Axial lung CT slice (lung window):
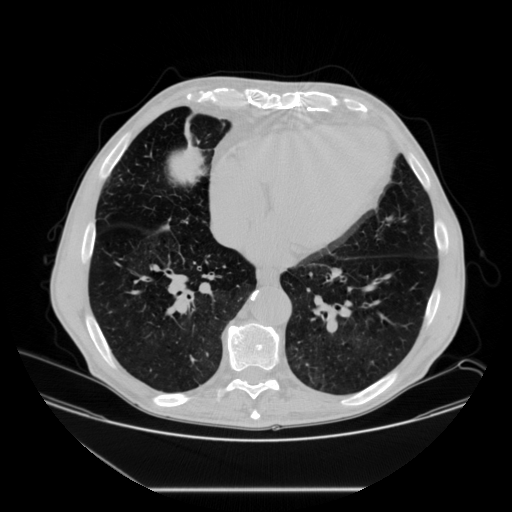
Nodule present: no